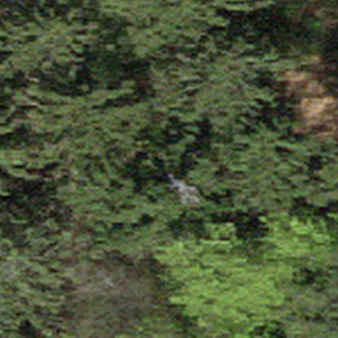
Label: other